Field crop: tomato
Growth stage: 1
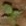
Species: solanum